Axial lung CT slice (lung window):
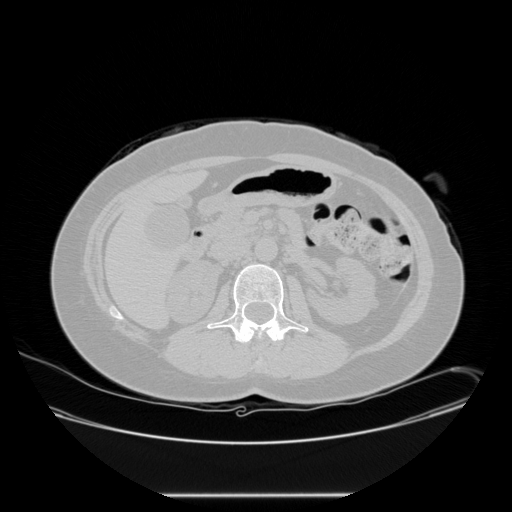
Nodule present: no